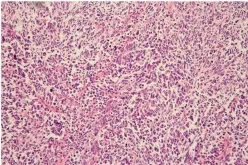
Neuroendocrine carcinoma with moderately differentiated adenocarcinoma.
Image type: pathology (h&e)